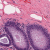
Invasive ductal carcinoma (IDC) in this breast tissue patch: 0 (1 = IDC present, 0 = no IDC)